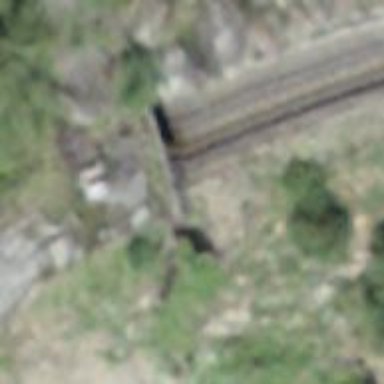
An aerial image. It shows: Narrow-gauge electrified railway passing through tunnel.